Question: I have a design like the own shown below, with one interface extending multiple parent interfaces, and one implementation of that interface.

In my client classes I want to depend only on one or more of the parent interfaces, rather than the 'ZooKeeperClient'. I feel like this is a better design as it reduces the surface area of my client class's dependencies, and it also makes it easier to mock things in tests.
e.g.
'''
@Inject
public Foo(ServiceUpdater su) {
// ...
}
'''
However, in order to achieve this I need to manually add bindings from each interface to the implementation class:
'''
bind(ServiceCreator.class).to(ZooKeeperClientImpl.class)
bind(ServiceDeleter.class).to(ZooKeeperClientImpl.class)
bind(ServiceUpdater.class).to(ZooKeeperClientImpl.class)
// ...
bind(ZooKeeperClient.class).to(ZooKeeperClientImpl.class)
'''
Is there any way I can avoid this repetition and tell Guice to bind the whole hierarchy at once? Something like...
'''
bind(ZooKeeperClient.class/* and its parents*/).to(ZooKeeperClient.class)
'''
If not, is there something wrong with my design here? Am I doing something un-Guicy?
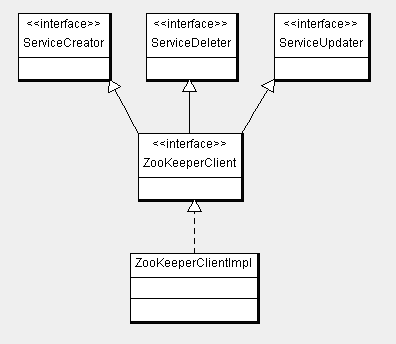
Answer: There is no such way in Guice, you may use a utility like <URL> to iterate over all interfaces and bind them.